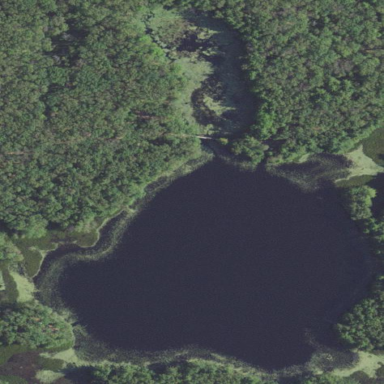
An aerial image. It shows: Serene lake.